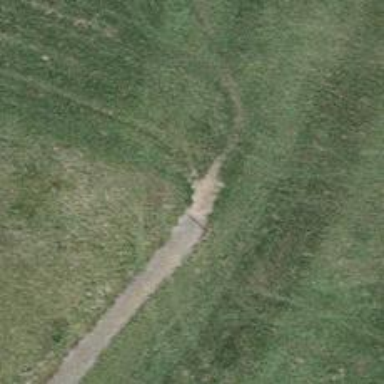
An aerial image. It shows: Grassy track road with grade 4 track type.